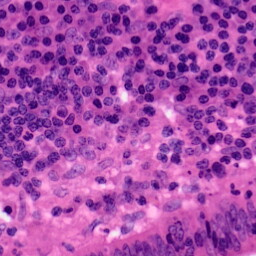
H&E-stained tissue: Colon